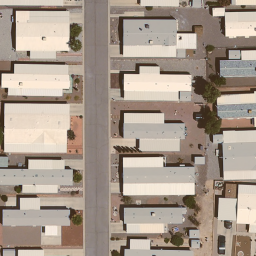
Label: residential